Question: '''
databaseReference.child("user").addChildEventListener(new ChildEventListener() {
@Override
public void onChildAdded(DataSnapshot dataSnapshot, String s) {
for (DataSnapshot postSnapshot : dataSnapshot.getChildren()) {
String requests = postSnapshot.getValue(String.class);
req.add(requests);
adapter = new ChallengeSuggestionAdapter(getActivity(), req);
recyclerView.setAdapter(adapter);
}
}
'''
Thanks for helping :)

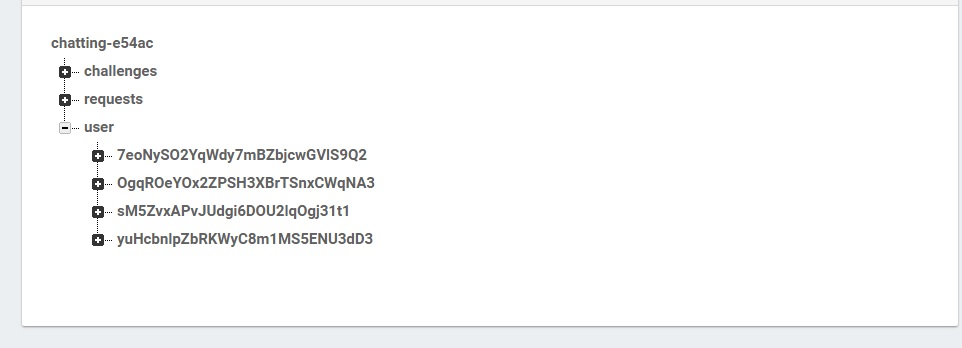
Answer: You're recreating the adapter within the loop. Don't do that.
'''
final List<String> req = new ArrayList<>();
final ChallengeSuggestionAdapter adapter = new ChallengeSuggestionAdapter(getActivity(), req);
recyclerView.setAdapter(adapter);
databaseReference.child("user").addChildEventListener(new ChildEventListener() {
@Override
public void onChildAdded(DataSnapshot dataSnapshot, String s) {
req.clear();
for (DataSnapshot postSnapshot : dataSnapshot.getChildren()) {
String requests = postSnapshot.getValue(String.class);
req.add(requests);
}
recyclerView.notifyDataSetChanged();
}
});
'''
Also, I don't think 'getValue(String.class)' is correct, but you've not expanded your Firebase nodes, so hard to say.
If you want that UUID, you would use 'req.add(postSnapshot.getKey())'